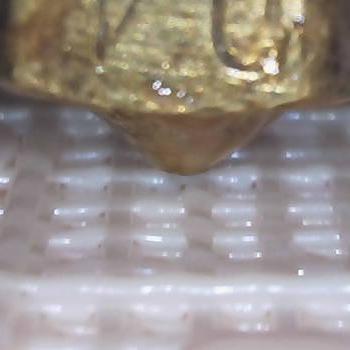
Flow rate: 118%